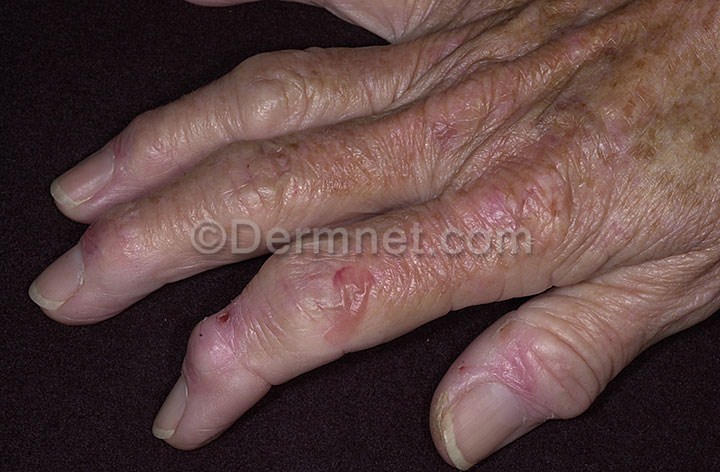
Disease: Light Diseases and Disorders of Pigmentation